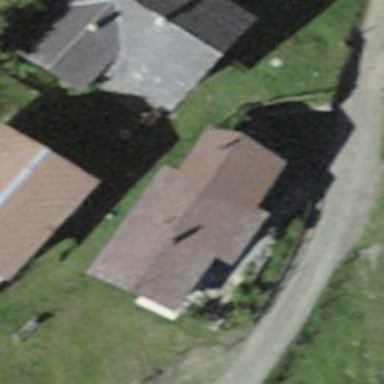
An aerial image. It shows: Building with tile roof.